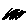
Label: zigzag